Question: Where is the "connect tab" in eclipse ?
Its referenced in below text (ive circled the text in red), but I don't know where it is ?

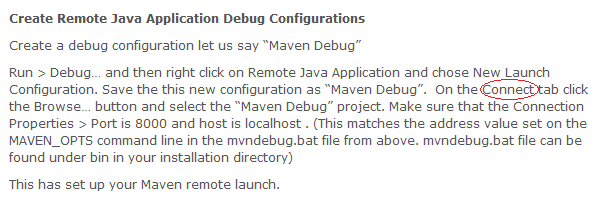
Answer: After you've created the debug launch configuration (and selected it), the Connect tab is the first one in that dialog window. Note that in recent versions of Eclipse, the menu labels are different. For example ... instad of